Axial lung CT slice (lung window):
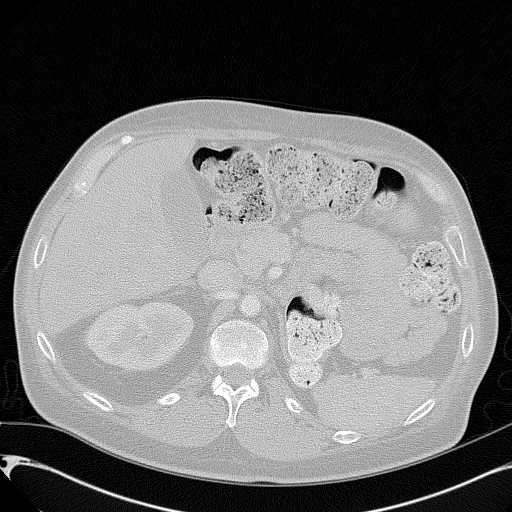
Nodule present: no